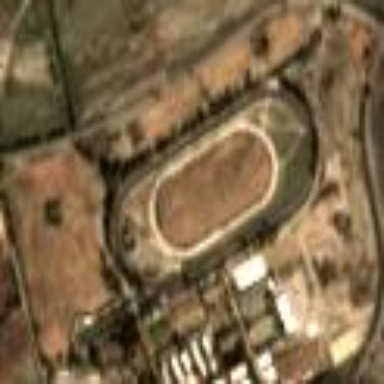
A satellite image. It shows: Equestrian pitch for leisure land activities.